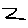
Label: zigzag